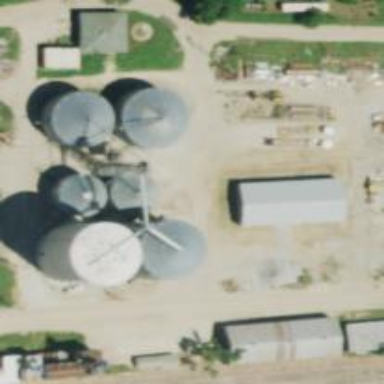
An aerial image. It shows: Silo.